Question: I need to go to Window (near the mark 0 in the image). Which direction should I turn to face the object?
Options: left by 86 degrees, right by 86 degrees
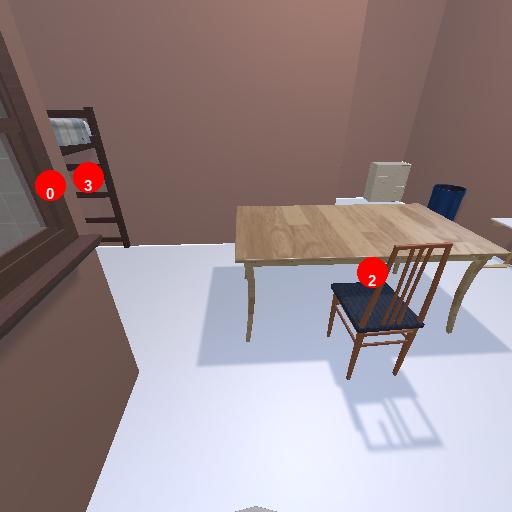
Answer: left by 86 degrees